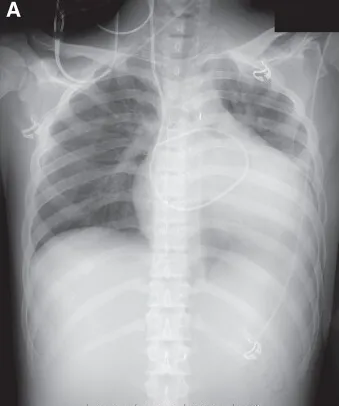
Chest radiograph and electrocardiogram at the transfer to our hospital.
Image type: radiology (x_ray)